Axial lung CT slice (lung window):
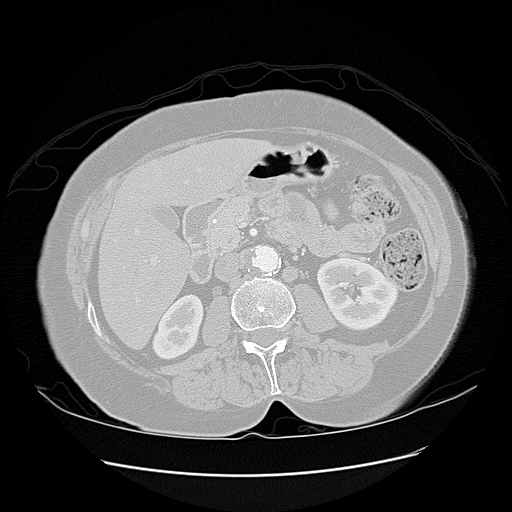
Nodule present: no